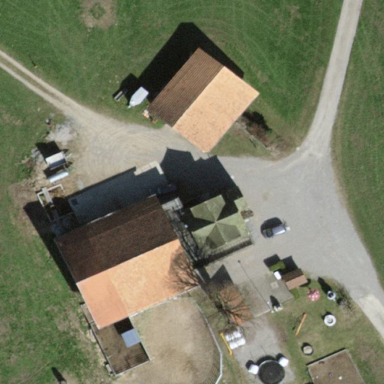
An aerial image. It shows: Farmyard area.